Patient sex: F
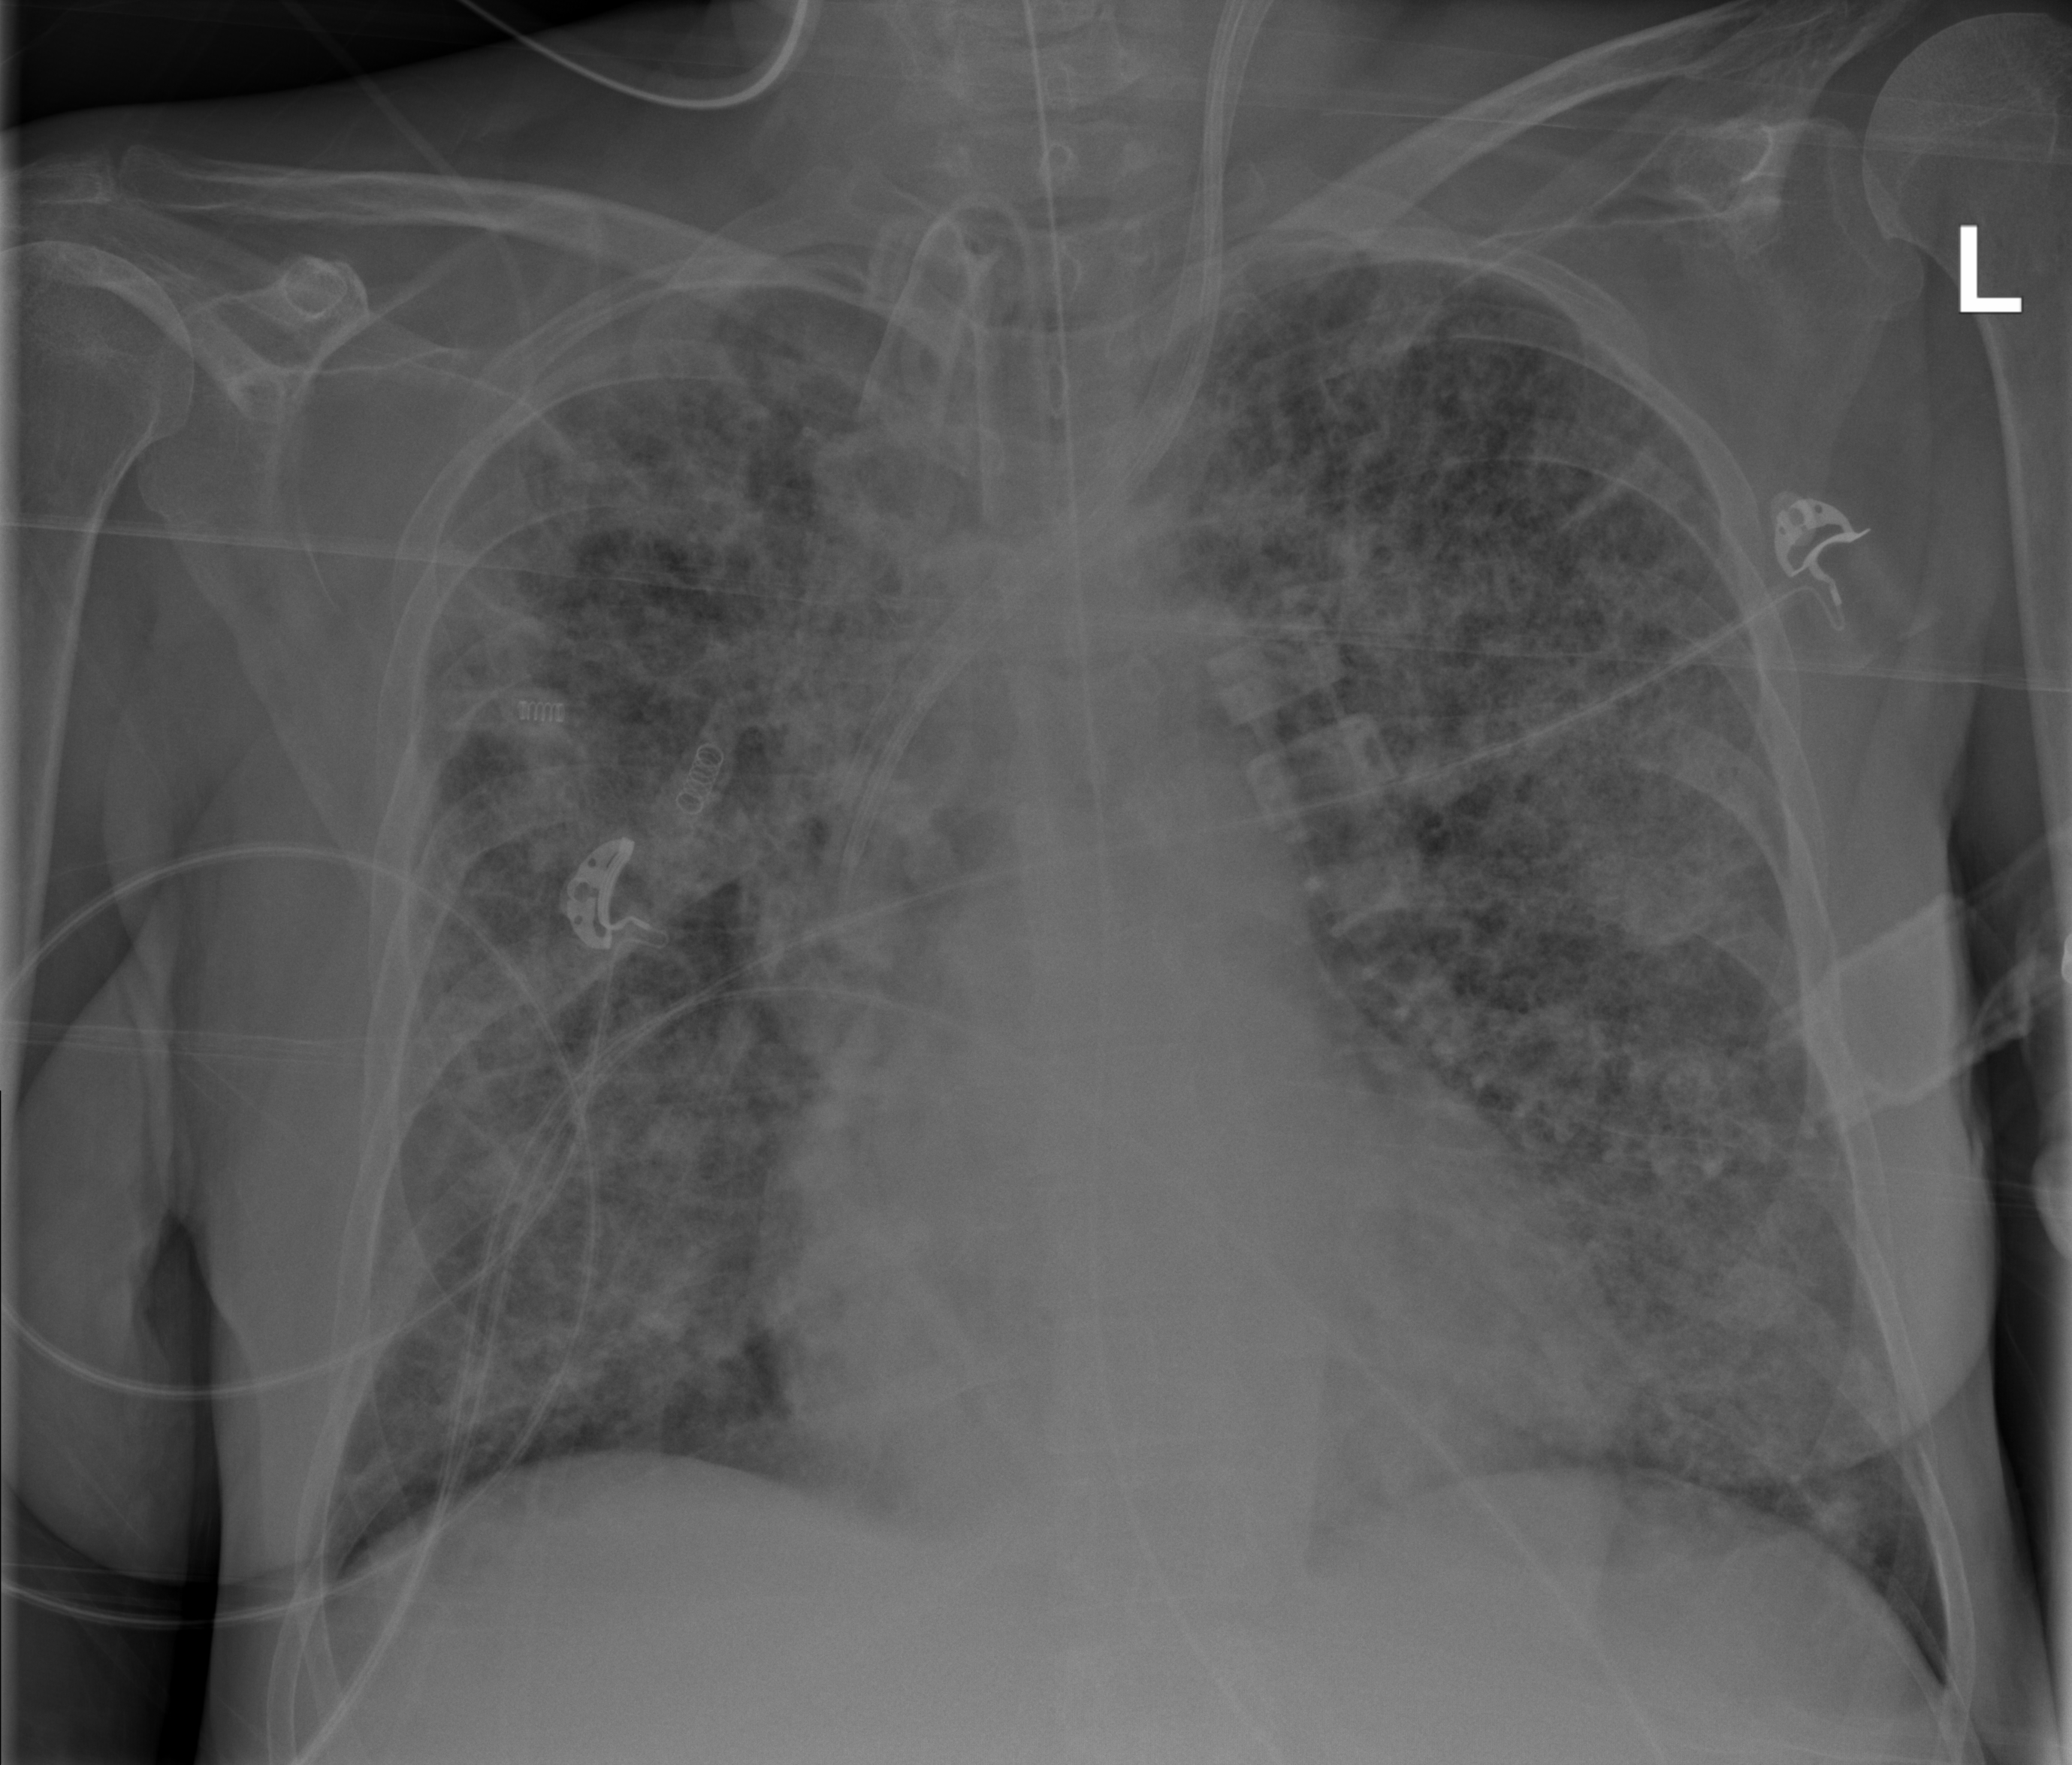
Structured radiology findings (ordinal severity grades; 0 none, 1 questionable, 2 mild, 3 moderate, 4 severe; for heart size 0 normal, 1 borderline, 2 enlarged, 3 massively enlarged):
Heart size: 0
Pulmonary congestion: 1
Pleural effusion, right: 0
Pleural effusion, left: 0
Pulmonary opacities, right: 3
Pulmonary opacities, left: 3
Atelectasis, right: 3
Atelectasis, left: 3